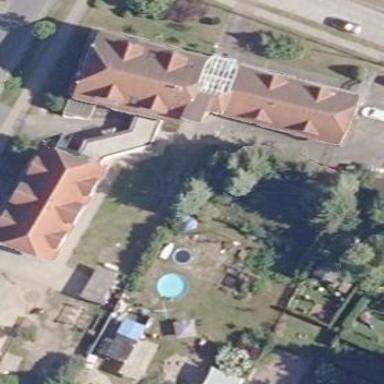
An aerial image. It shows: Kindergarten.